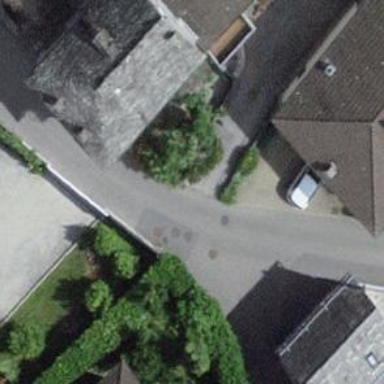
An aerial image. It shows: Asphalt road in residential area.